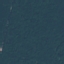
Label: Forest